Question: I'm trying to adapt my application for iphone 6.
Everything was working well before when settings a custom background image to my navigation bar:
'''
[self.navigationController.navigationBar setBackgroundImage:[UIImage imageNamed:@"navbarbg.png"] forBarMetrics:UIBarMetricsDefault];
'''
Since this image is made for iphone 4/5, the width is not adequate.
Do you know how I could set a correct image for iphone6?
I've tried to name my image navbarbg@3x.png or navabarbg-667h@3x.png but it doesn't change anything.
Any idea ?
Update :
I have added the image I use:

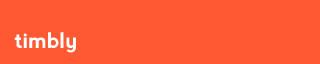
Answer: You should create a resizable image and set IT as the 'backgroundImage'. Based on the provided image, your left cap inset is '82.0f' points. You can adjust this as needed to accommodate for the text.
Also, don't forget that '@3x' images are only used on the iPhone 6 Plus, the iPhone 6.
'''
UIImage *backgroundImage = [UIImage imageNamed:@"your-image-name"];
UIImage *resizableBackground = [backgroundImage resizableImageWithCapInsets:UIEdgeInsetsMake(0.0f, 82.0f, 0.0f, 0.0f)];
[self.navigationController.navigationBar setBackgroundImage:resizableBackground forBarMetrics:UIBarMetricsDefault];
'''